Question: I am creating a basic script in vi. First, I typed the code in Notepad++ and when I was ready I copied it in vi. At some point, the colors change completly. For example the comment becomes purple.
Searched for sintax errors and color interpretation but no succes. And also the script seems to work. Does anyone know what happened?
'''
#find system and last database partition date
system_date='date '+%m%d%Y''
database_date=$(find_last_partition_date)
# testing colour ...OK
#convert system and last database partition dates to unix time
# testing colour ...OK
unix_system_date='date -d $(sed -r 's#(..)(..)(....)#//#' <<<$system_date) +%s'
#testing colour ...purple not blue
unix_database_date='date -d $(sed -r 's#(..)(..)(....)#//#' <<<$database_date) +%s'
#testing colour
#compare them to determine the initial parameter
if (( unix_database_date > unix_system_date )); then
start_date='date +"%m%d%Y" -d "${database_date:4}${database_date:0:4} + 1 day"'
else
start_date='date '+%m%d%Y' -d "$actual_date+2 days"'
fi
cd /opt/data/apps/utils
################################################ 1st cycle ################################################
'''

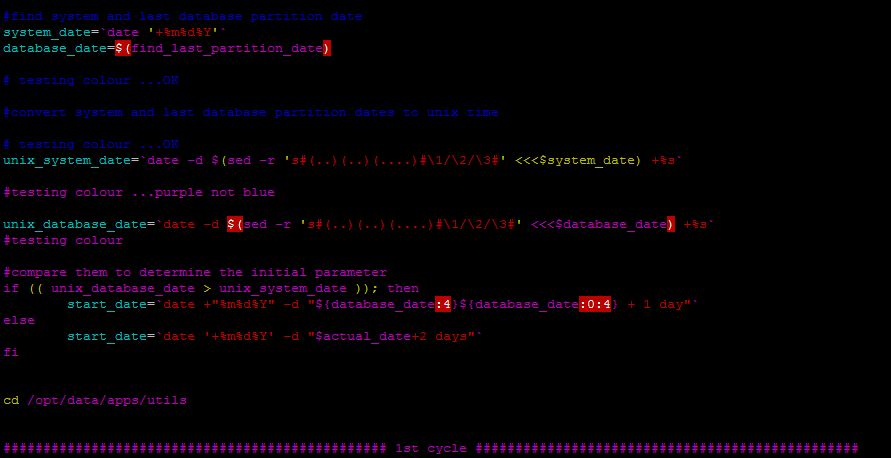
Answer: Vim automatically looks at the file extension as well as the file content to determine a syntax highlighting scheme. Make sure your bash script has a ".sh" at the end and starts with a "#!/usr/bin/sh"
You can check the filetype vim is using for syntax highlighting with
'''
:set filetype
'''
or change it to bash for a session with
'''
:set filetype=sh
'''